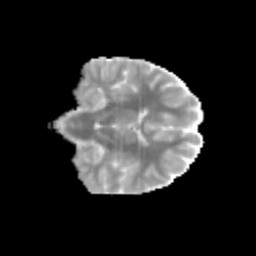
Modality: MD
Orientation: coronal
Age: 13
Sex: female
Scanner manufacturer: siemens
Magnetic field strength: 3 T
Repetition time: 3.8 s
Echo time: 0.07 s